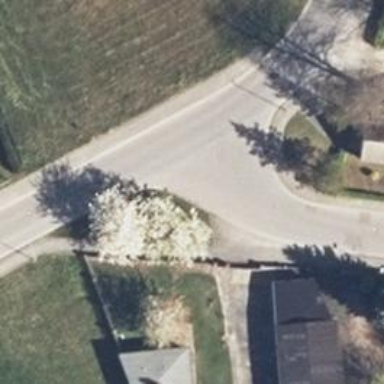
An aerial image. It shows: Asphalt road classified as tertiary.